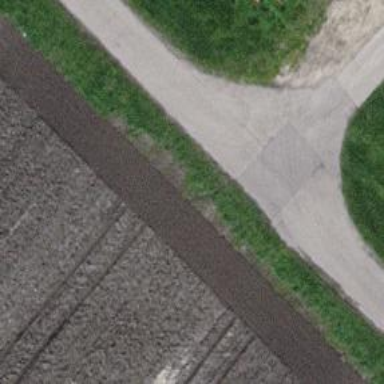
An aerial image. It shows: Track with grade 1 quality.